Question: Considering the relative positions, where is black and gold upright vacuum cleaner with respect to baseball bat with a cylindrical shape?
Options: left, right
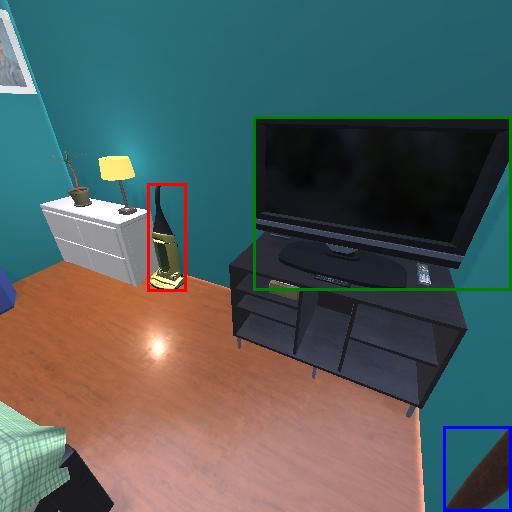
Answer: left